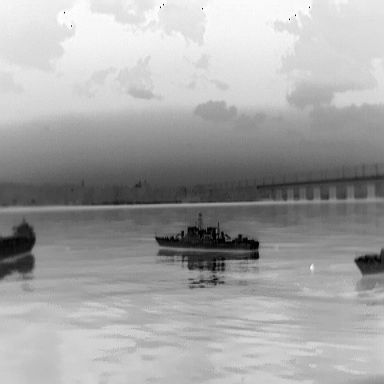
There is a liner in the infrared image.